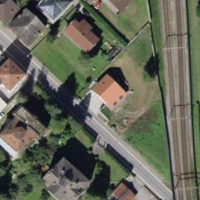
EUNIS habitat code: 54
Species observed at this site:
Aegopodium podagraria